Question: I'm trying to build a simple autocomplete feature and I'm running into a problem with the following script
'''
<input type="text" name="search" id="searchField" placeholder="search for something" />
<div class="results-list">
<ul id="searchResults"></ul>
</div>
<script>
var users = JSON.parse('{{ $accounts }}'); // json data from php script
// add event listener
Event.add('searchField', 'keyup', function(){
if(document.getElementById('searchField').value.length > 1) {
processSearch(users, 'searchField', 'searchResults');
}
else {
document.getElementById('searchResults').innerHTML = '';
}
});
function processSearch(data, field, result) {
if(document.getElementById(field).value.length == 0) {
document.getElementById(result).innerHTML = '';
}
else {
for (var k in data) {
if(data.hasOwnProperty(k)) {
if(data[k].indexOf(document.getElementById(field).value) != -1) {
var list = document.createElement('li');
list.innerHTML = data[k];
document.getElementById(result).appendChild(list);
}
}
}
}
}
</script>
'''
Now I'm getting the right results but if I keep writing the results are getting reproduced and I end up with a lot of duplicate results like in the picture below

And when I'm deleting the results are still duplicating unless the length of the field is less than 1 and all results are getting deleted.
Would anyone be able to tell me how to stop getting the duplicates?
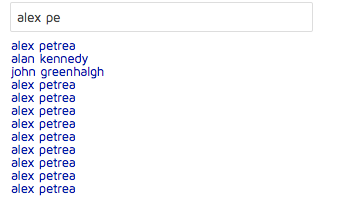
Answer: The problem is that as 'processSearch()' is called on every keystroke, and you append the results all the time to previous results. You need the delete the previous results in the beginning callback, i.e. iterate over all children of the result element and remove them using 'removeChild()'. And then you can add the new results.